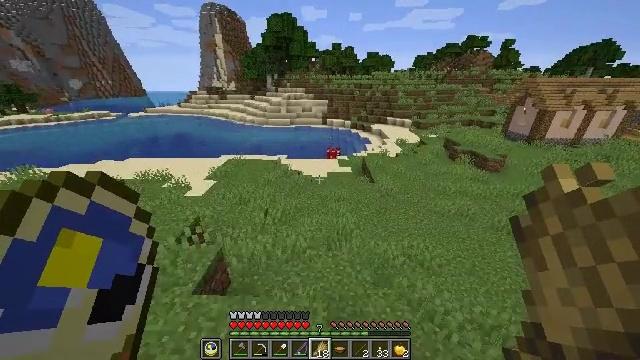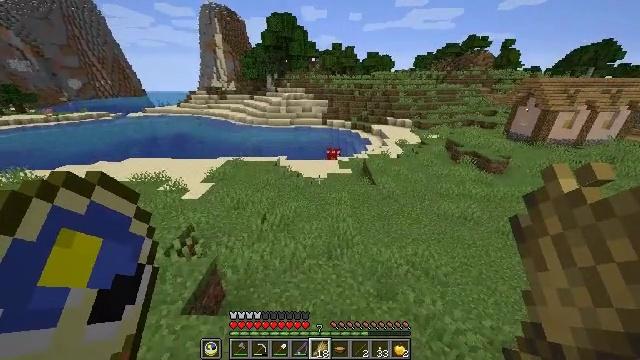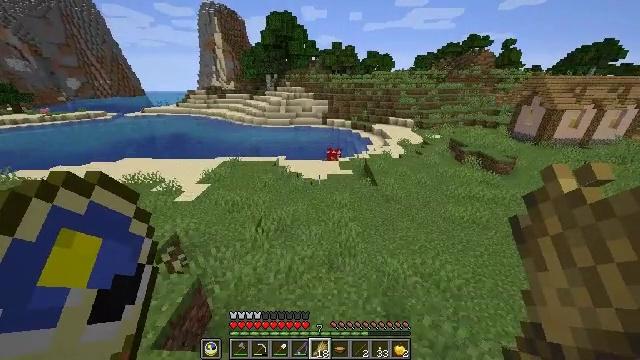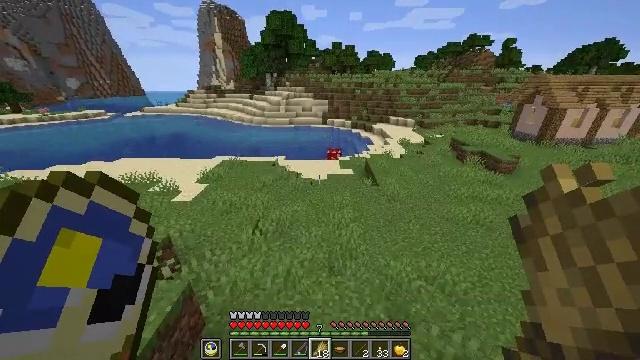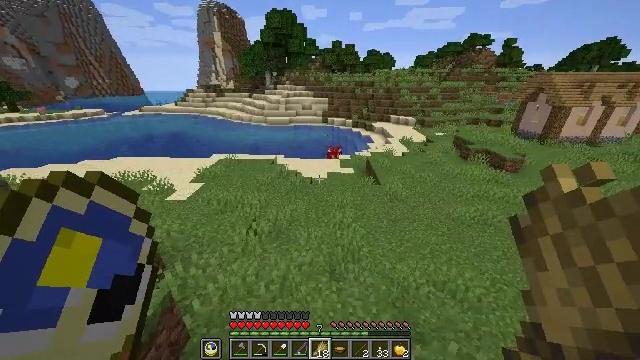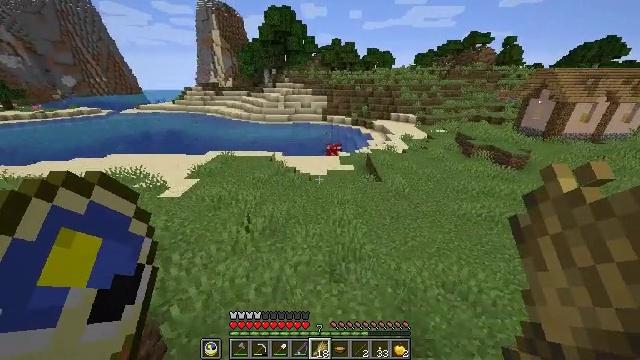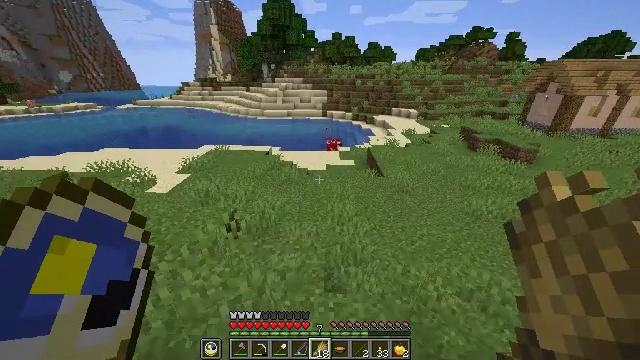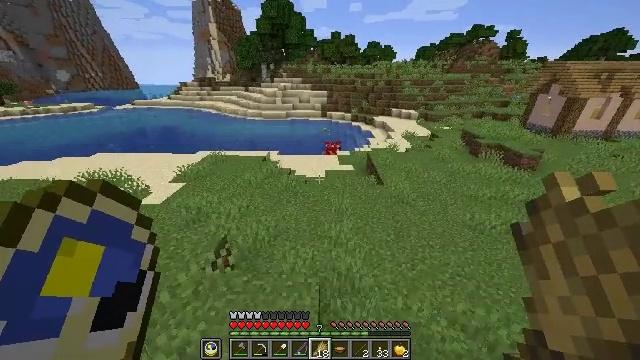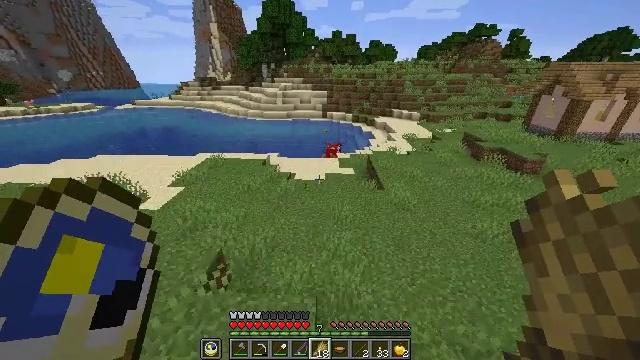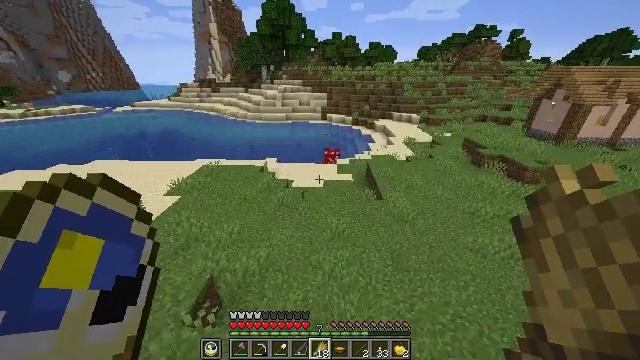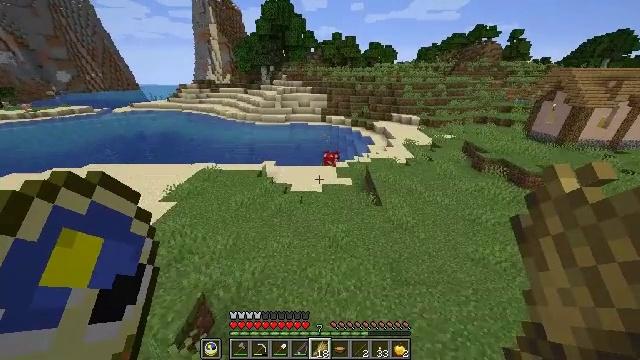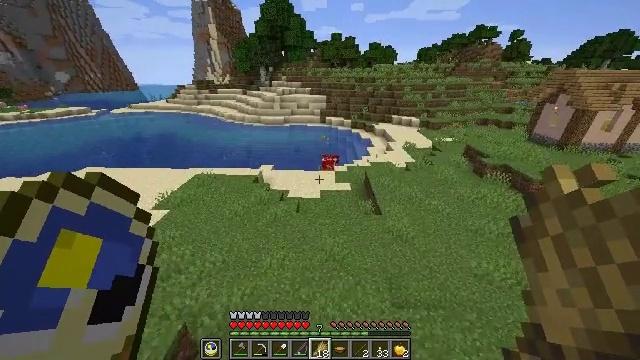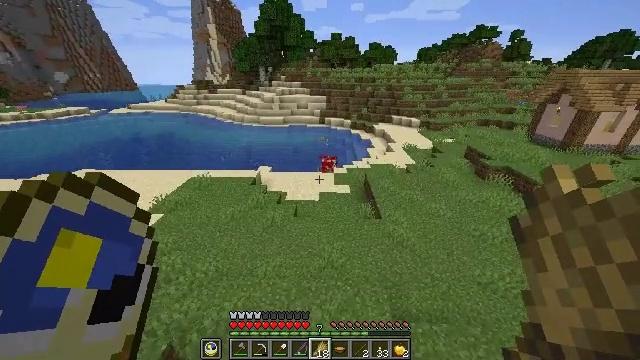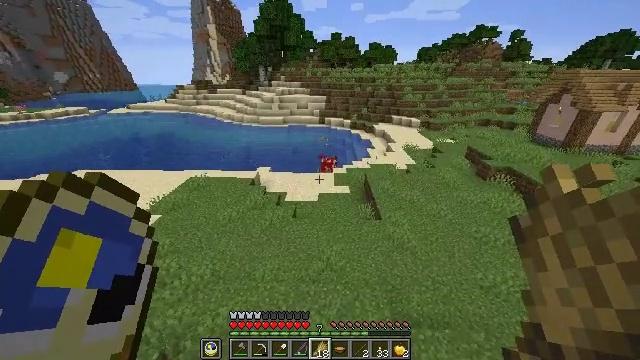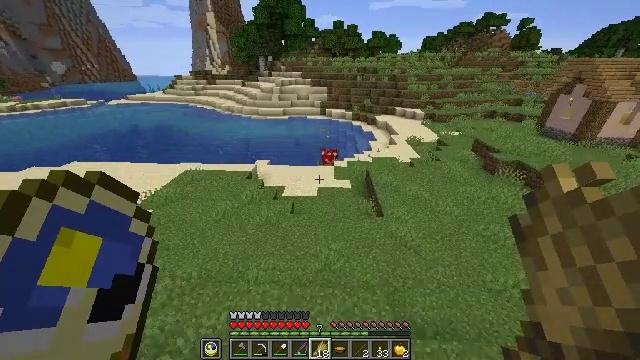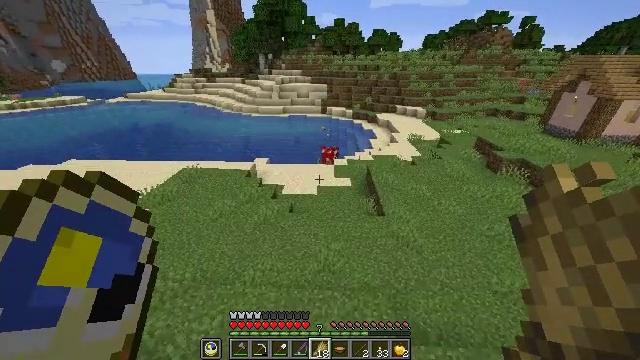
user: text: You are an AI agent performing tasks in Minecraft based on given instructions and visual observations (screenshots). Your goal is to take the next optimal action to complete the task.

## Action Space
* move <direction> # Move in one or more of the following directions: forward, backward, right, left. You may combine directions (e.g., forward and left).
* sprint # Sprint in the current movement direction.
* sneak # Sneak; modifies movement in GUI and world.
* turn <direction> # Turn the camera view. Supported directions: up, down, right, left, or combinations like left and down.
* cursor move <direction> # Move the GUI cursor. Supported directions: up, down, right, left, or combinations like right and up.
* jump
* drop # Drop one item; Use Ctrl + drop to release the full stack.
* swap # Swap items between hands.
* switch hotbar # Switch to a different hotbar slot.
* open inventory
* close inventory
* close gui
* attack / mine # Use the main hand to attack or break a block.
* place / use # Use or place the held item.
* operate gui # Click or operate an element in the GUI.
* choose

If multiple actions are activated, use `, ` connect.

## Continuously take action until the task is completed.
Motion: motion action
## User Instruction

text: Break the oak door to remove it.
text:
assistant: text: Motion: move forward, sprint, jump
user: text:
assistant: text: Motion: move forward, sprint, jump
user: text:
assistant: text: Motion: move forward, sprint, jump
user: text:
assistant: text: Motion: move forward and move right, sprint, jump
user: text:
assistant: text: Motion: move forward and move right, sprint, jump
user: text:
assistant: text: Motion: move forward and move right, sprint, jump
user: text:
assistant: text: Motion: move forward and move right, sprint, jump
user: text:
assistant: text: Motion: move forward and move right, sprint, jump
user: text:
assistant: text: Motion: move forward and move right, sprint, jump
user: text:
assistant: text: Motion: move forward, sprint, jump
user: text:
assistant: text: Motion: move forward, sprint, jump
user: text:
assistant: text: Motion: move forward, sprint, jump
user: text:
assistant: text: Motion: move forward, sprint, jump
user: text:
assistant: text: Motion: move forward, sprint, turn down, jump
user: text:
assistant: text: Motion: move forward, sprint, jump
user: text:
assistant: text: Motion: move forward, sprint, jump
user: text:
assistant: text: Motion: move forward, sprint, jump
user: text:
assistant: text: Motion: move forward, sprint, jump
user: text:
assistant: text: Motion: move forward, sprint, jump
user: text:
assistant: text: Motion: move forward, sprint, jump
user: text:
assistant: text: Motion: move forward, sprint, jump
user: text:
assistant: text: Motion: move forward, sprint, jump
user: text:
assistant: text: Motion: move forward, sprint, jump
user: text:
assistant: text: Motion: move forward, sprint, jump
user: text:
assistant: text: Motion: move forward, sprint, jump
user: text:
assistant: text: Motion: move forward, sprint, jump
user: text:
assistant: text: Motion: move forward, sprint, jump
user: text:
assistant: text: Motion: move forward, sprint, jump
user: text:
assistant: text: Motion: move forward, sprint, jump
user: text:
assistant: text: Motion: move forward, sprint, jump